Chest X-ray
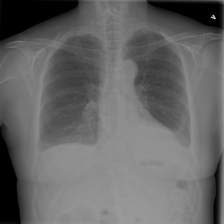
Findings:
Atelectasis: negative
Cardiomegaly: negative
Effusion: positive
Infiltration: negative
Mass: negative
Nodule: negative
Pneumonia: negative
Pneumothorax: negative
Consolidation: negative
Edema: negative
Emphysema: negative
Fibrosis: negative
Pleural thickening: negative
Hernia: negative